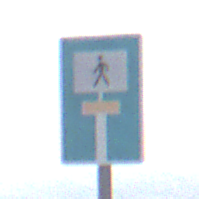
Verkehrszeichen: SackgasseFussgaengerDurchlaessig
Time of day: Midday
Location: Outdoor (Nature)
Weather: PartlyCloudy
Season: NotSpecified
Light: Natural